Question: I have one Map on my main activity and It works fine. Recently I added another small map view on one of my sub activities using the same google map key. Now when I press back after looking at the map on sub activity, it returns to the main view and bottom of the map on main activity turns black. See the attached image.
Is there anyone who has faced this problem and know why sometimes bottom of map turns balck?
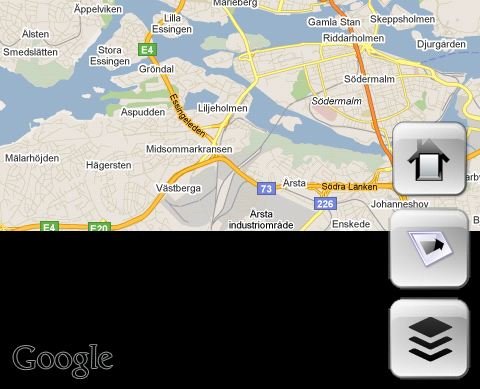
Answer: You can only have 1 map activity per process.
<URL>